Question: i'm working on a website and currently using the @font-face tehnique (<URL> to load the fonts.
I noticed that some of the special characters are not loading properly -> SDZCC sdzcc.
This is, those characters exist in the font itself.
So, i made a test...
I loaded up a test page with @font-face fonts and cufon fonts...
The result is below ->

and of course, here is the code ->
'''
<html>
<head>
<script type="text/javascript" src="cufon-yui.js"></script>
<script type="text/javascript" src="ReprobateCRO_400.font.js"></script>
<meta http-equiv="Content-Type" content="text/html; charset=iso-8859-2" />
<script type="text/javascript">Cufon.set('fontFamily', 'ReprobateCRO').replace('h1');</script>
<style type="text/css">
@font-face {
font-family: 'ReprobateCROLASTRegular';
src: url('reprob_cro_last_last-webfont.eot');
src: local('ReprobateCROLASTRegular'),
url('reprob_cro_last_last-webfont.eot?#iefix') format('embedded-opentype'),
url('reprob_cro_last_last-webfont.woff') format('woff'),
url('reprob_cro_last_last-webfont.ttf') format('truetype'),
url('reprob_cro_last_last-webfont.svg#ReprobateCROLASTRegular') format('svg');
font-weight: normal;
font-style: normal;
}
h2{
font-family:ReprobateCROLASTRegular;
}
</style>
</head>
<body>
<h1>--> CUFON --> sdzcc SDZCC</h1>
<br/><br/>
<h2>--> @FONT-FACE --> sdzcc SDZCC</h2>
</body>
</html>
'''
So far i've tryed switching the encoding from utf8, widnwos1250, and nothing seems to work with the @font-face tehnique...
So, i have two questions... Does anybody know what's going on here? And, if i switch to using cufon insted of @font-face - how much would that slow down the page loading? (concidering cufon uses JS to load the fonts)
Thank you for your time!
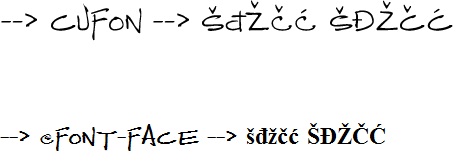
Answer: I myself had a lot of issues with @font-face recently while I was working on a web-font intensive web site and it turned out that the online web-font generating tools themselves were the guilty ones. They simply generated bad / / / files which resulted in a of issues for which it was very hard to pinpoint the source of the problem.
In my experience the only online web-font generating service that provides 100% valid - issue free web-fonts is <URL>.